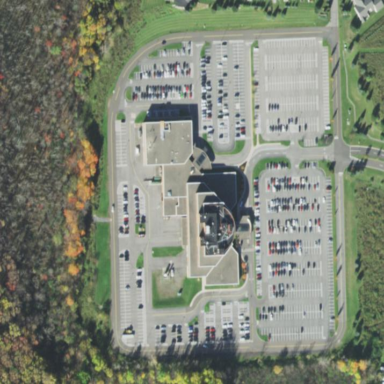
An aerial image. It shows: Clinic building providing healthcare services.